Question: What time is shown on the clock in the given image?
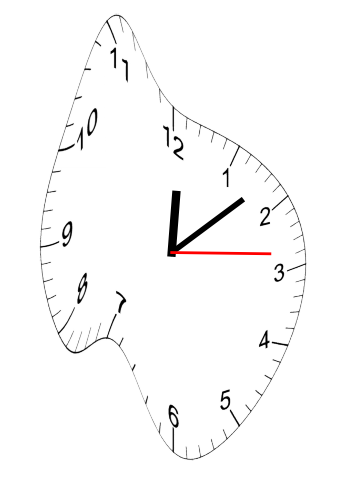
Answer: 12:08:14